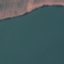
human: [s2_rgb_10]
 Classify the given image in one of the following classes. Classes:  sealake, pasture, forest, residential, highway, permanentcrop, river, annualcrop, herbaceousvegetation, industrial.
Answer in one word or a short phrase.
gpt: SeaLake